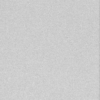
Label: dusty